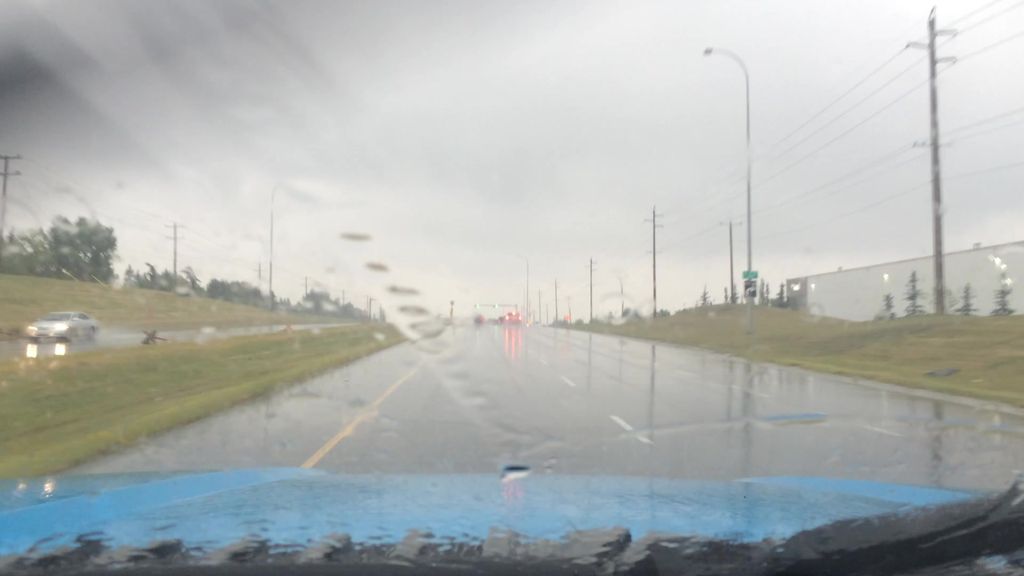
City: calgary